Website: bh-photo
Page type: cross-sells
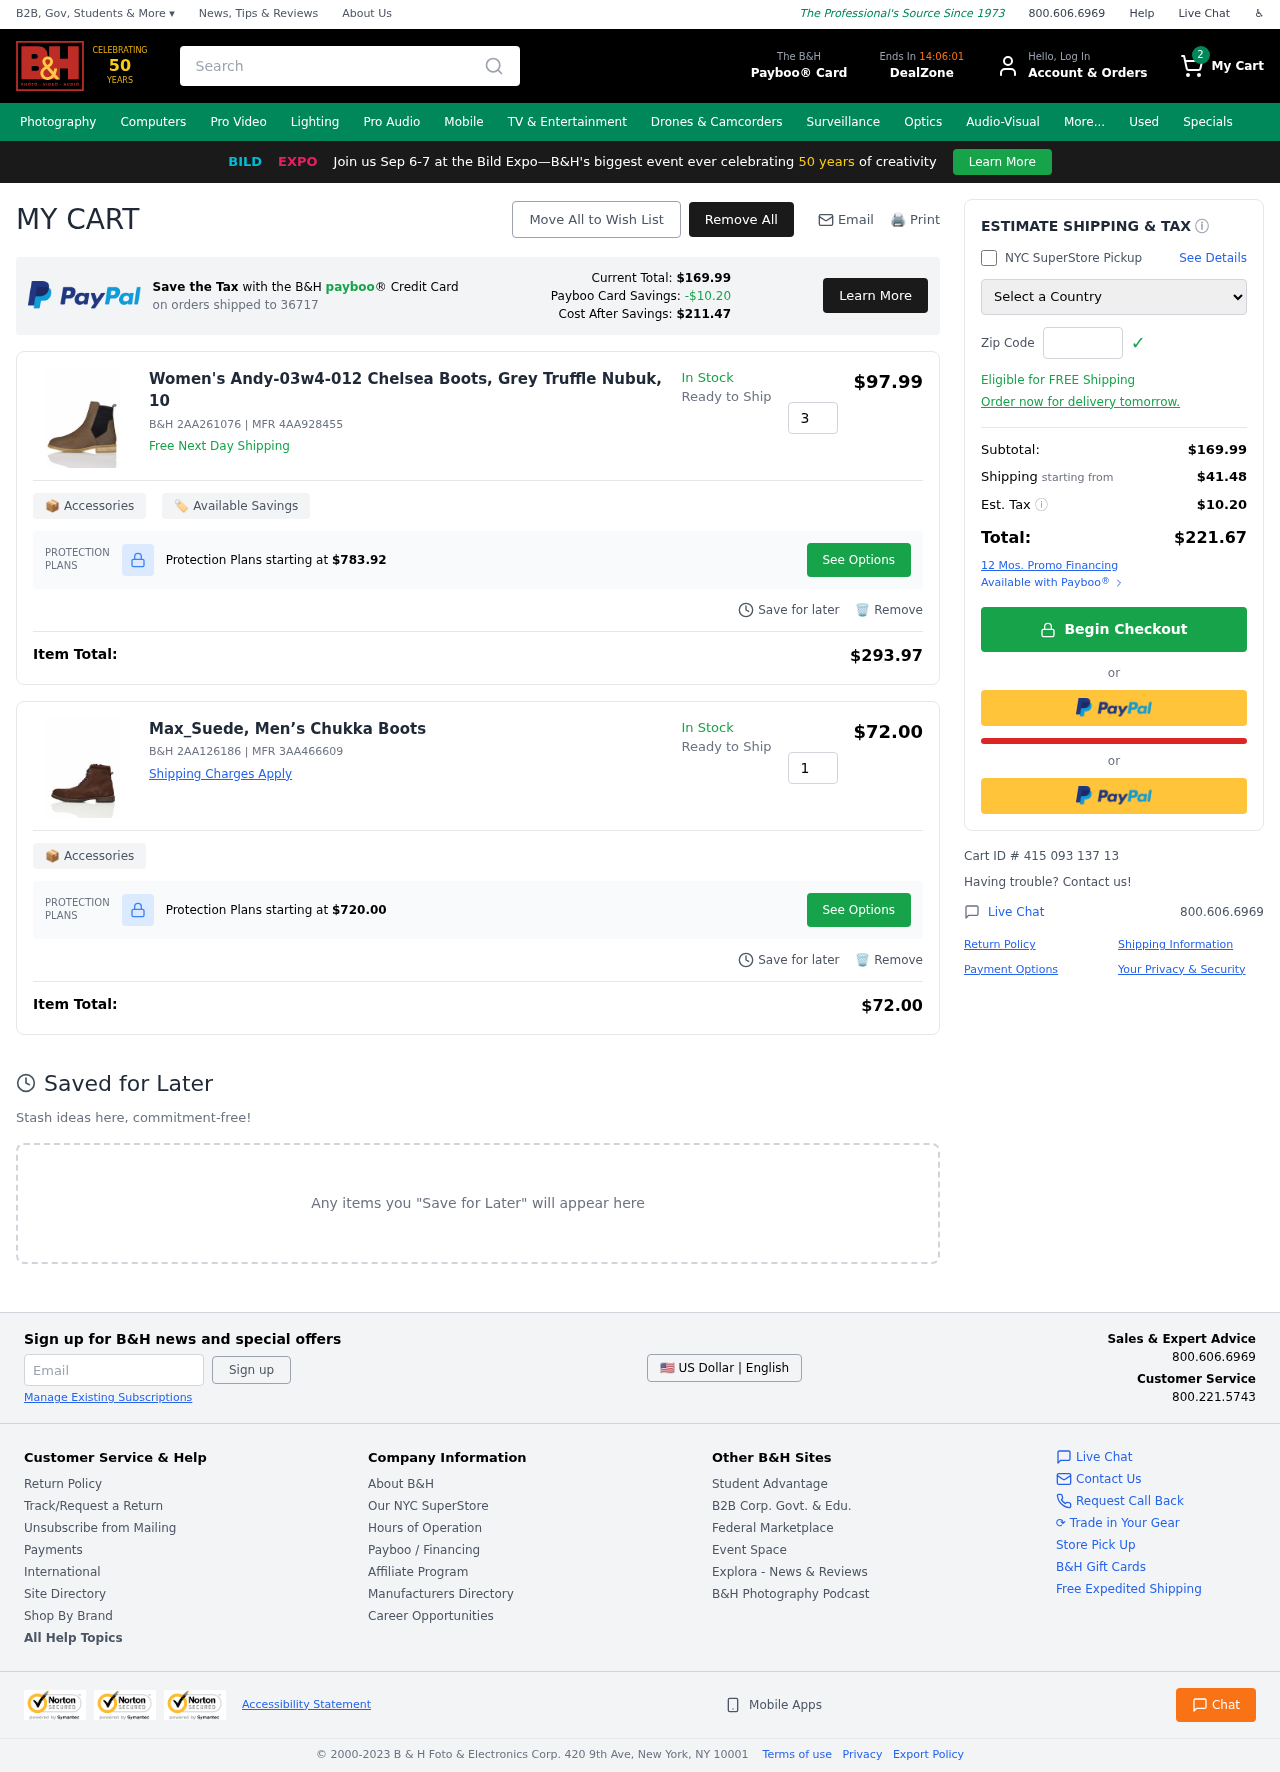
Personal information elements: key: PII_COUNTRY
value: United States
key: PII_POSTCODE
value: on orders shipped to 36717
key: PII_POSTCODE2
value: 34394
Product elements: key: PRODUCT1_NAME
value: Women's Andy-03w4-012 Chelsea Boots, Grey Truffle Nubuk, 10
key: PRODUCT1_PRICE
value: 97.99
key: PRODUCT1_QUANTITY
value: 3
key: PRODUCT2_NAME
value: Max_Suede, Men’s Chukka Boots
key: PRODUCT2_PRICE
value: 72
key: PRODUCT2_QUANTITY
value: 1
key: PRODUCT1_SKU
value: B&H 2AA261076
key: PRODUCT1_MFR
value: MFR 4AA928455
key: PRODUCT1_PROTECTION_PRICE
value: $783.92
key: PRODUCT1_ITEM_TOTAL
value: $293.97
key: PRODUCT2_SKU
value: B&H 2AA126186
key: PRODUCT2_MFR
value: MFR 3AA466609
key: PRODUCT2_PROTECTION_PRICE
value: $720.00
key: PRODUCT2_ITEM_TOTAL
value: $72.00
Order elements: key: ORDER_NUM_ITEMS
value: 2
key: PAYBOO_CURRENT_TOTAL
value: $169.99
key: ORDER_SUBTOTAL
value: $169.99
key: ORDER_SHIPPING_COST
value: $41.48
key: ORDER_TAX
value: $10.20
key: ORDER_TOTAL
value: $221.67
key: ORDER_ID
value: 415 093 137 13
Search elements: key: HEADER_SEARCH
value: Search
Other elements: key: PAYBOO_SAVINGS
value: -$10.20
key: PAYBOO_COST_AFTER_SAVINGS
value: $211.47